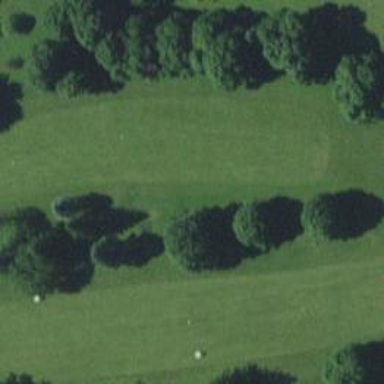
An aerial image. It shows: View of golf hole.